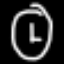
Label: clock